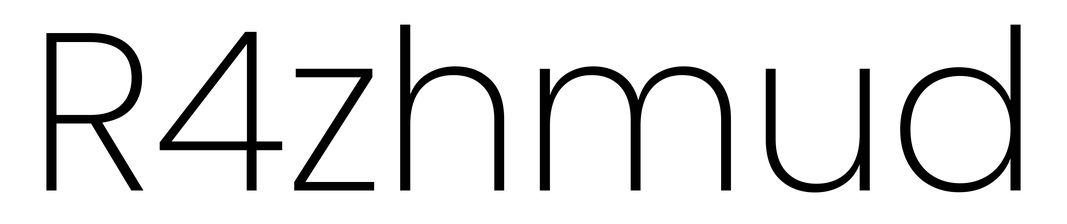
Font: Poppins-ExtraLight